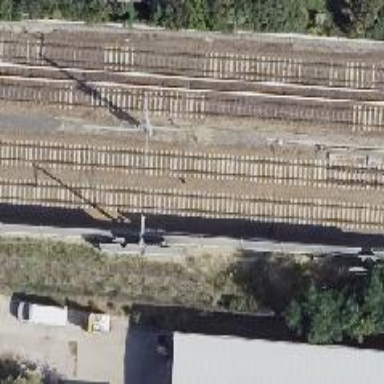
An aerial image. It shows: Milestone along the railway with catenary mast.